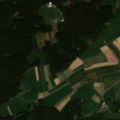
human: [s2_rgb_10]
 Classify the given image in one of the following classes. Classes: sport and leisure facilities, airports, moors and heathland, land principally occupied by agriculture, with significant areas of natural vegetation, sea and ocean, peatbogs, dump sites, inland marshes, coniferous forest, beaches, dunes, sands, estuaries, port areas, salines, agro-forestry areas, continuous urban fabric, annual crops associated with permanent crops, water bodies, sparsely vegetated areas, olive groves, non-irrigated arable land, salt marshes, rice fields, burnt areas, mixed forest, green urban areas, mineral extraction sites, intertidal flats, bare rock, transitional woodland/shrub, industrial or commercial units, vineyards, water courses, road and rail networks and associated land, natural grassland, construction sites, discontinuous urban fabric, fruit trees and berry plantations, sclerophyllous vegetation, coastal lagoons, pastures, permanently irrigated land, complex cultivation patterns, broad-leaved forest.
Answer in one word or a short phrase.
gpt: non-irrigated arable land, complex cultivation patterns, coniferous forest